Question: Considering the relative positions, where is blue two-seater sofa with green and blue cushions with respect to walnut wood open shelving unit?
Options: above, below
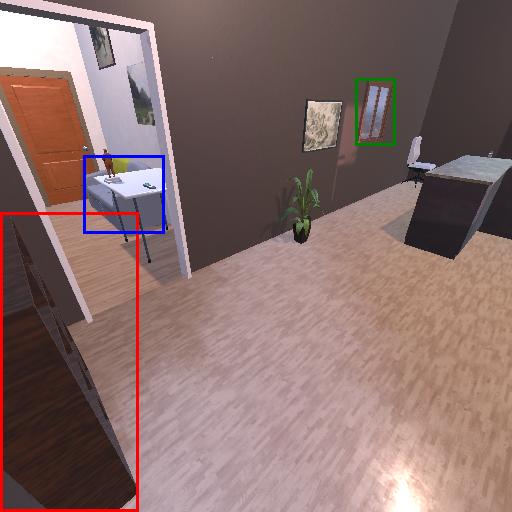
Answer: above